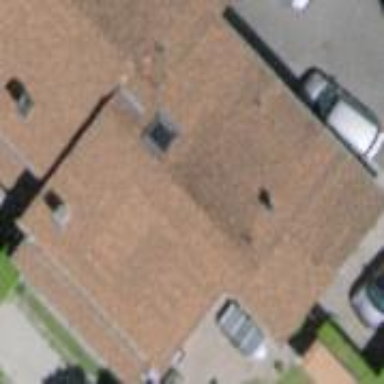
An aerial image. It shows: Semi-detached house.